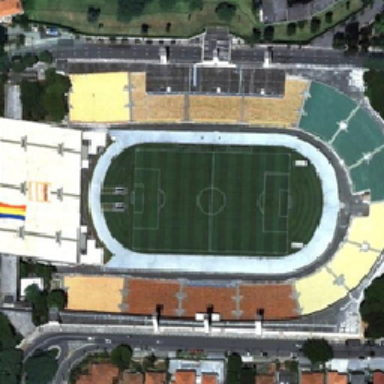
The green soccer floor is the seat and blue road for all the spectators of the color .